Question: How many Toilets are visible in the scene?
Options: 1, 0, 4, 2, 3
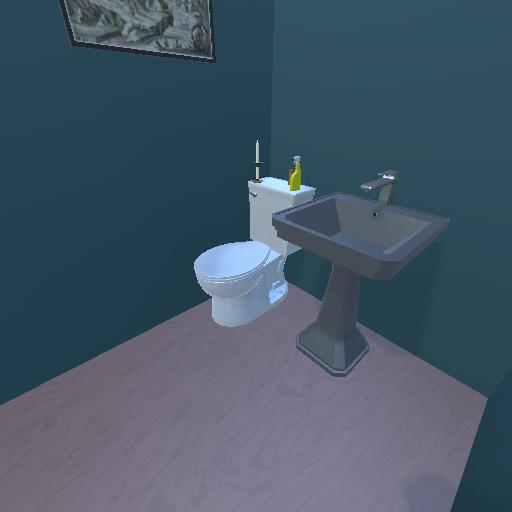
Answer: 1